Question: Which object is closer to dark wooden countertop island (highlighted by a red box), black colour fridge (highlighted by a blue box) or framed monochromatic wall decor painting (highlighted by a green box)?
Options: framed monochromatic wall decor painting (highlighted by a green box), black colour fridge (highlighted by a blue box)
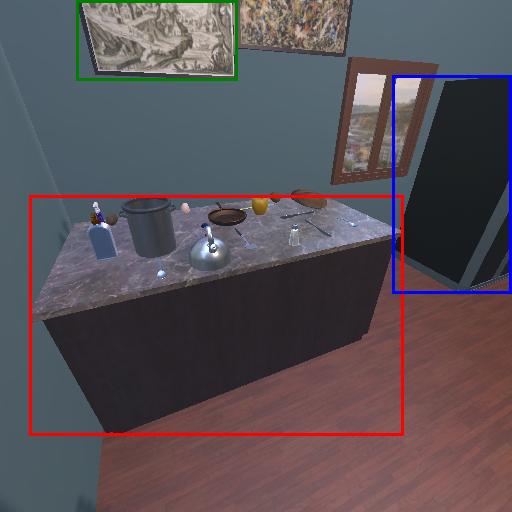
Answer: framed monochromatic wall decor painting (highlighted by a green box)